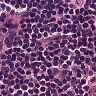
Metastatic tissue present: no